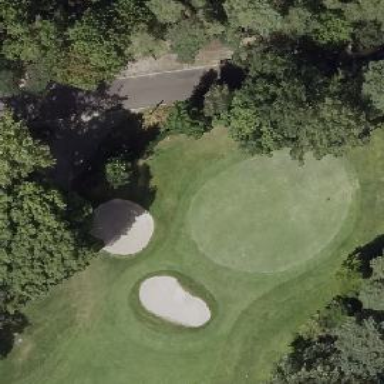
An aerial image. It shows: Golf green.